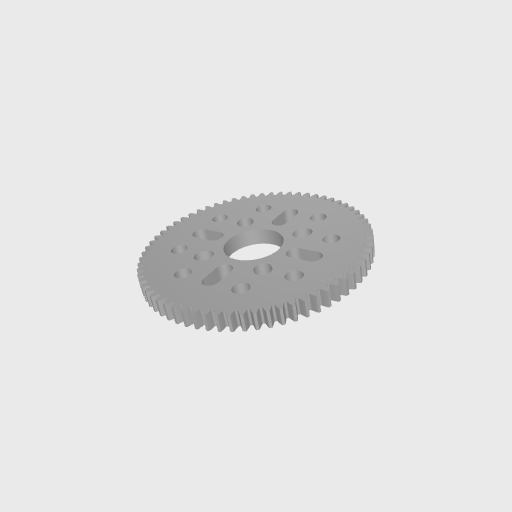
Part: HubMountAcetalGear66T